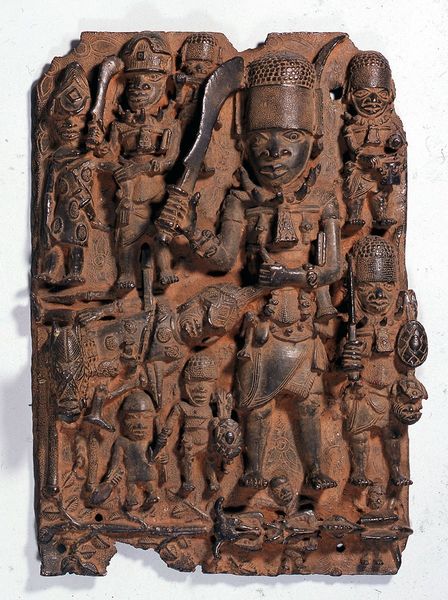
Titel: Reliefplatte mit einer Kampfszene
Standort: Hamburg
Institution: Museum für Kunst und Gewerbe Hamburg
Schlagwörter: kampf, relief, krieg, bronze, plastiken, krieger, reliefs, guss, gegossen, stichwaffen, bildwerke, dreidimensionale, angewandte und bildende kunst, hessische systematik, gelbguss